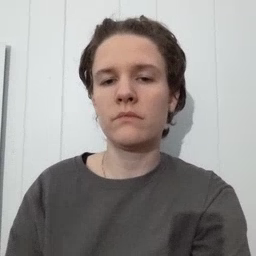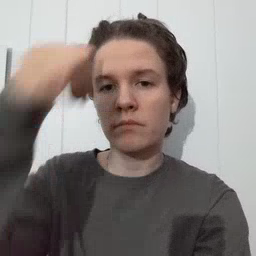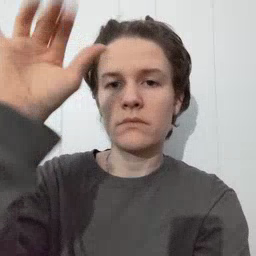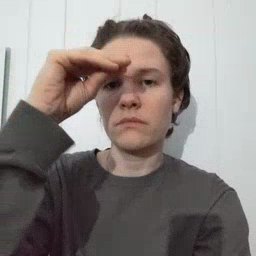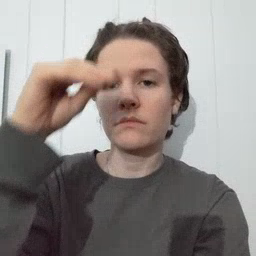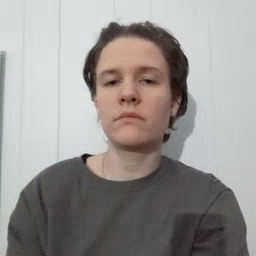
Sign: cowboy